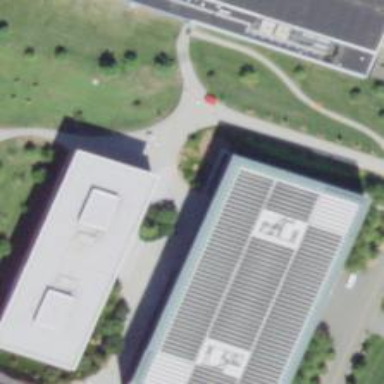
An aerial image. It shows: Office building.